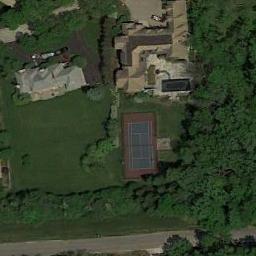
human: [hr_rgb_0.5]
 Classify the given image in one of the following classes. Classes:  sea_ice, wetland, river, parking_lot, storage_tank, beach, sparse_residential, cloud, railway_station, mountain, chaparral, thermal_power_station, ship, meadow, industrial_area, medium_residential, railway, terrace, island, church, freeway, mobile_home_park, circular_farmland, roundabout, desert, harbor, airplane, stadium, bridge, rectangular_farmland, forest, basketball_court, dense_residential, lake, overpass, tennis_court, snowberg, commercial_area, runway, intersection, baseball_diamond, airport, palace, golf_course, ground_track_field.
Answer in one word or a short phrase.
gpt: tennis_court